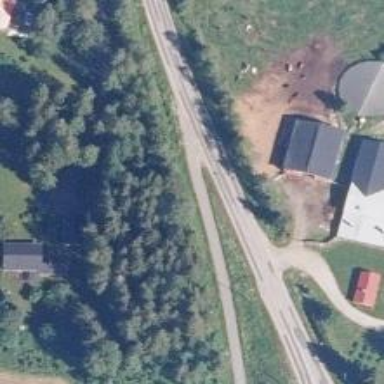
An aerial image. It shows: Tertiary road.